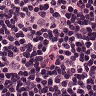
Metastatic tissue present: no